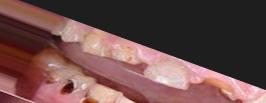
Condition: Caries